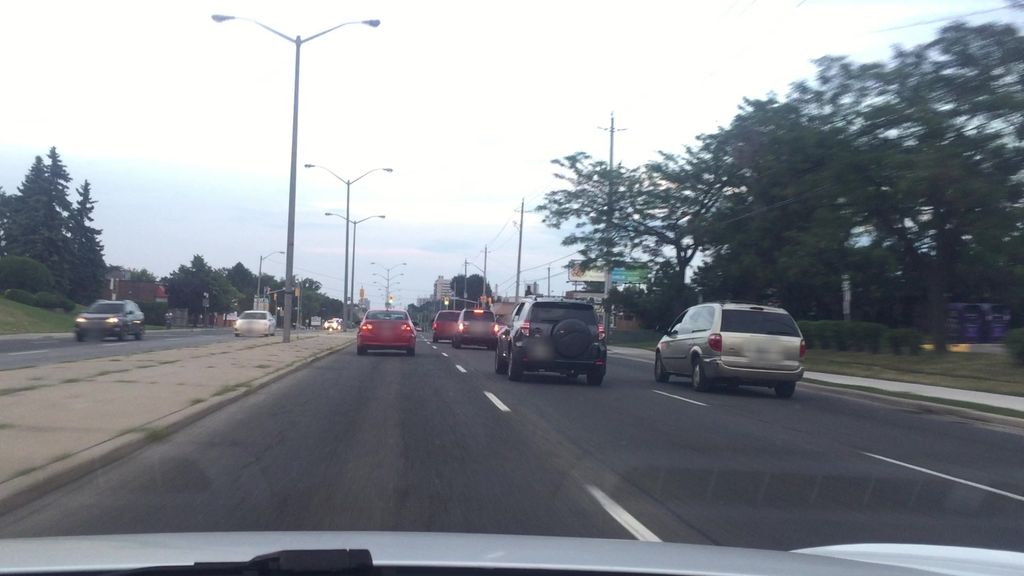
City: toronto